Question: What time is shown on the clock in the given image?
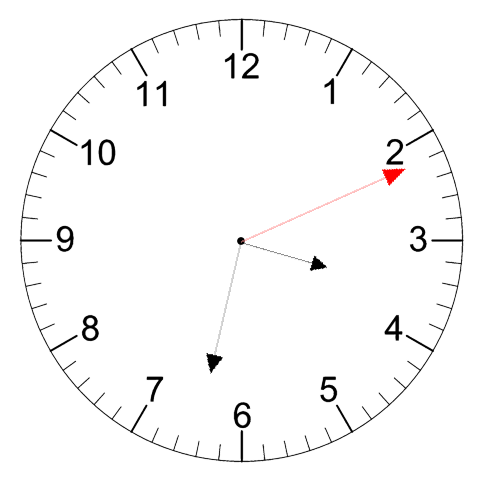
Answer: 03:32:11